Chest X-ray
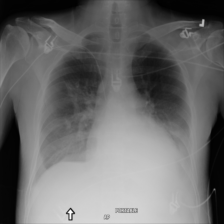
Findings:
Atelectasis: positive
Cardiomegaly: negative
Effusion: positive
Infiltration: negative
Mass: negative
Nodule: negative
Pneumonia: negative
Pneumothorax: negative
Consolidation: negative
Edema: negative
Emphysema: negative
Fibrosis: negative
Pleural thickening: negative
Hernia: negative